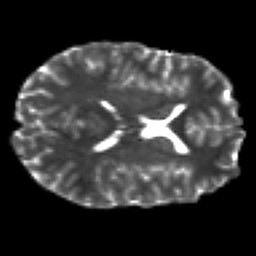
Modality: T2w
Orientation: axial
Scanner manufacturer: siemens
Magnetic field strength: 3 T
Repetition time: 7.8 s
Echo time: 0.09 s